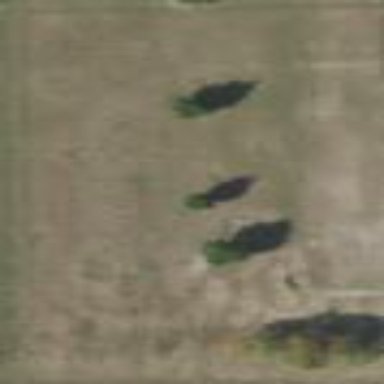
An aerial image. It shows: Grassy plot in green zone.